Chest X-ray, PA view. Patient: 38 years old, sex F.
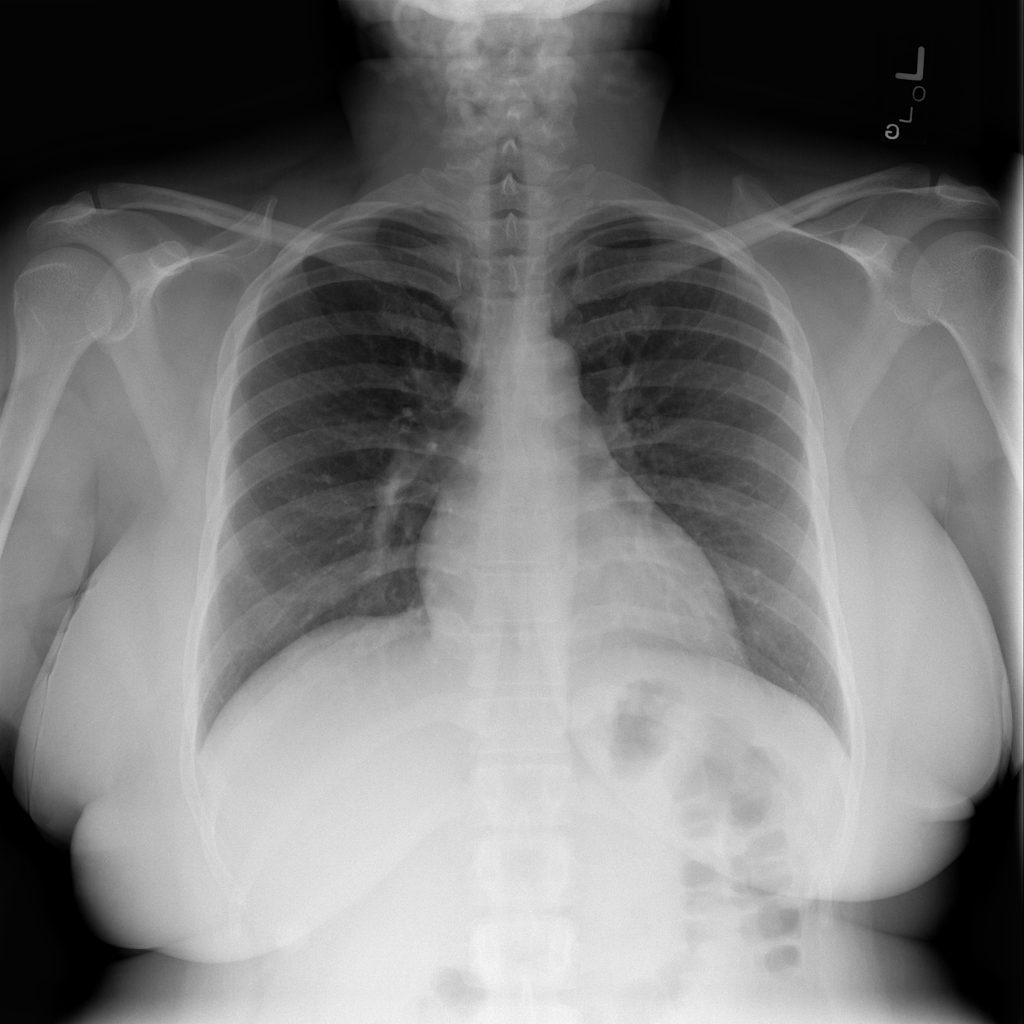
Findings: No Finding